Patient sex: F
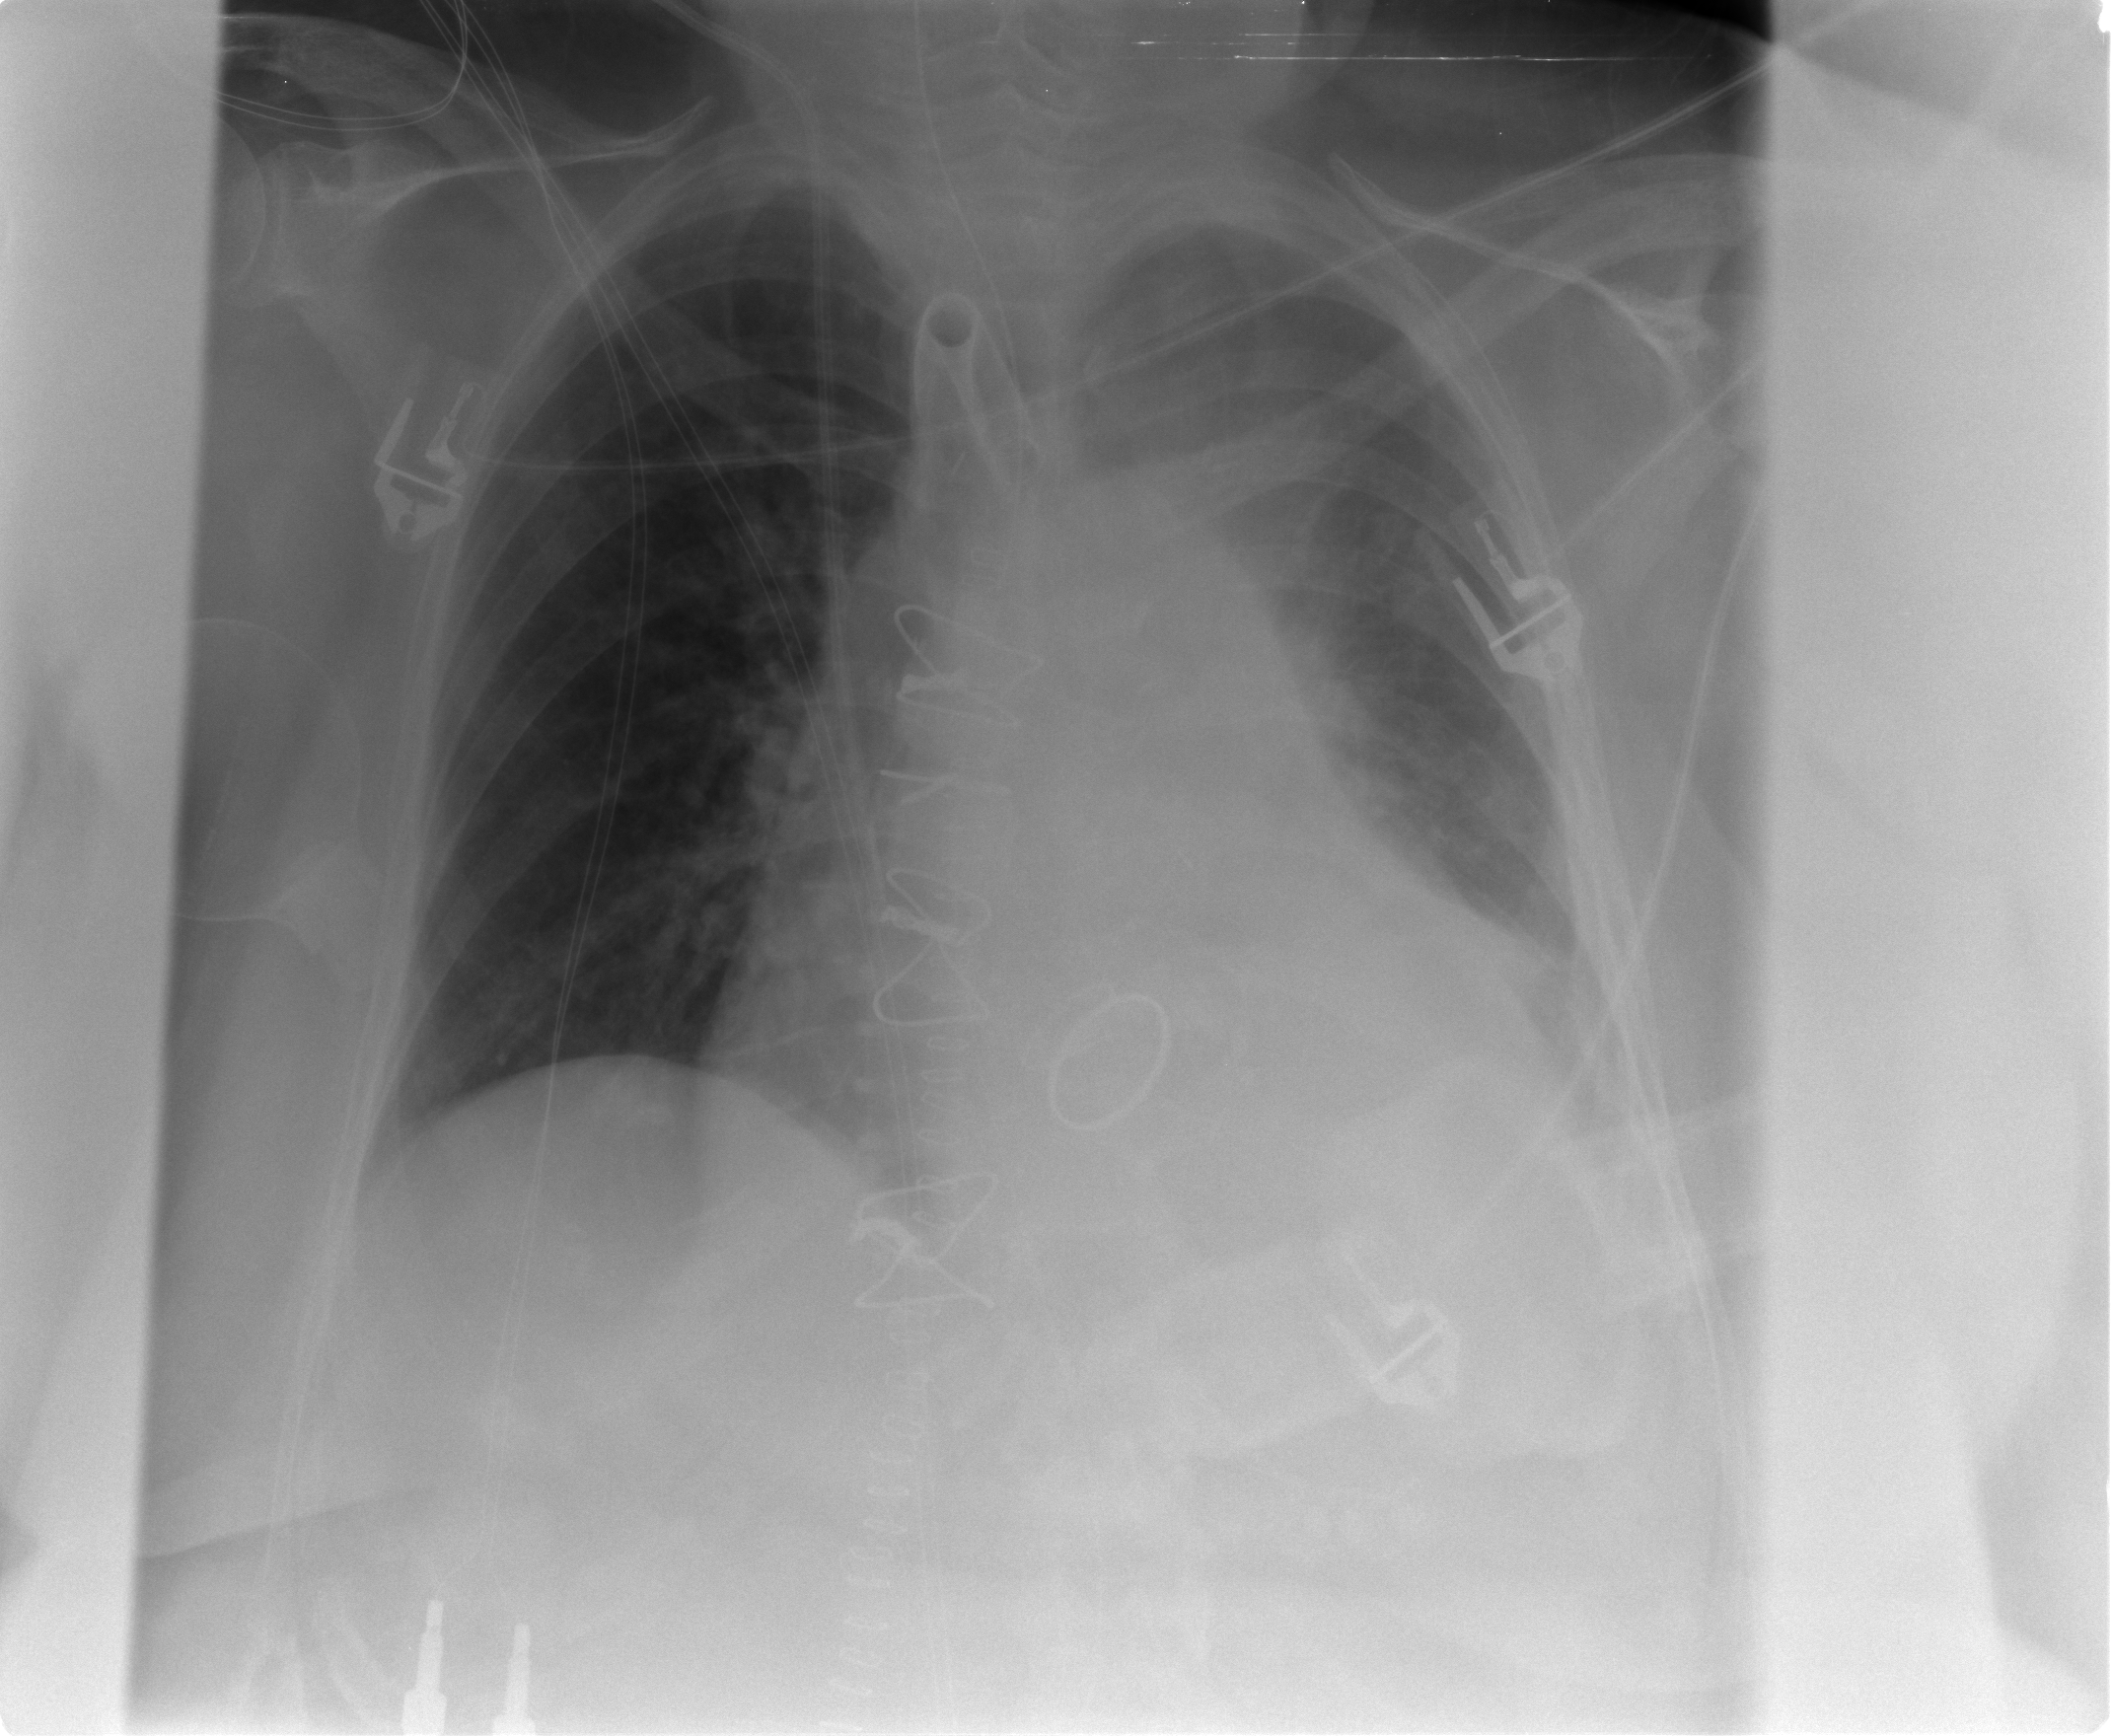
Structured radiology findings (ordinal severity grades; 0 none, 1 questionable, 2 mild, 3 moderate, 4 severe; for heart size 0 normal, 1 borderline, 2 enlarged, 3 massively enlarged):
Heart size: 2
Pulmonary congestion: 0
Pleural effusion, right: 0
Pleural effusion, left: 2
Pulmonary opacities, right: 0
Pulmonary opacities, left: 0
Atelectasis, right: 0
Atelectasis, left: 2